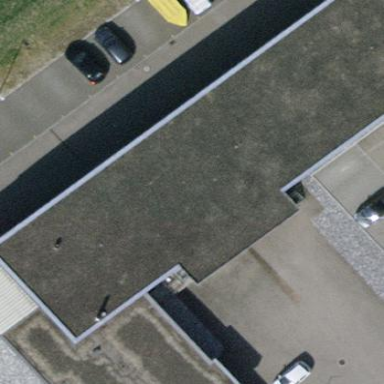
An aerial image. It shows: Industrial building.